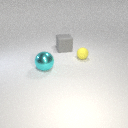
large gray rubber cube behind small yellow rubber sphere